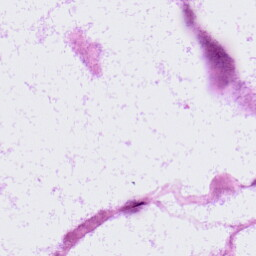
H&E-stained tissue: LymphNode